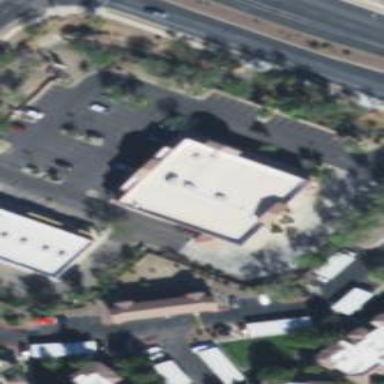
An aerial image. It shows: Building that is pharmacy providing healthcare services.